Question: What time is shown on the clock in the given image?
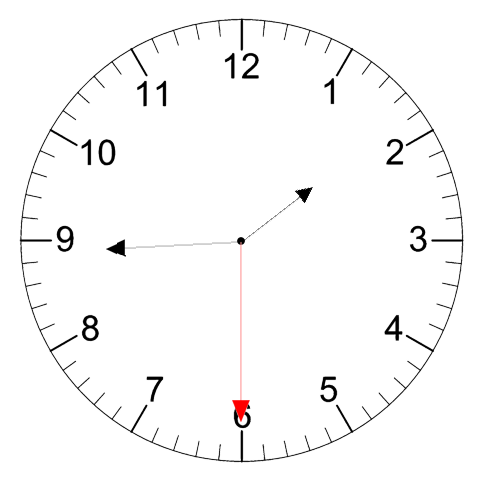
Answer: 01:44:30